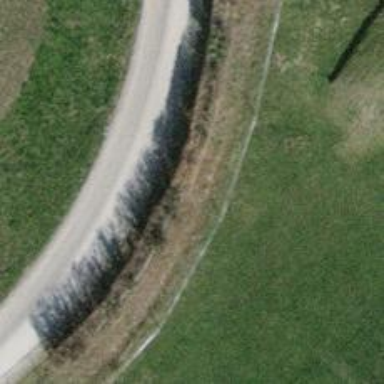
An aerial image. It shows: Hedge barrier.